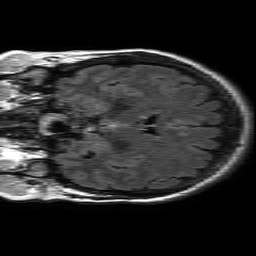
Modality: FLAIR
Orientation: coronal
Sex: female
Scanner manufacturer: philips
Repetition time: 11 s
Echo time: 0.125 s